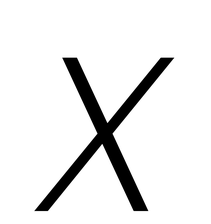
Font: Poppins-ExtraLightItalic